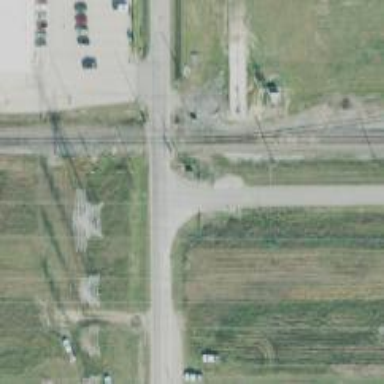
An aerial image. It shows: Railway track.